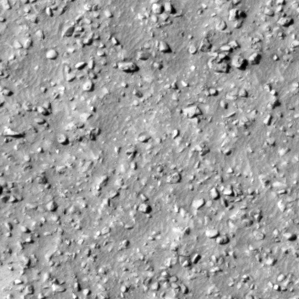
Label: non_frost